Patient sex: M
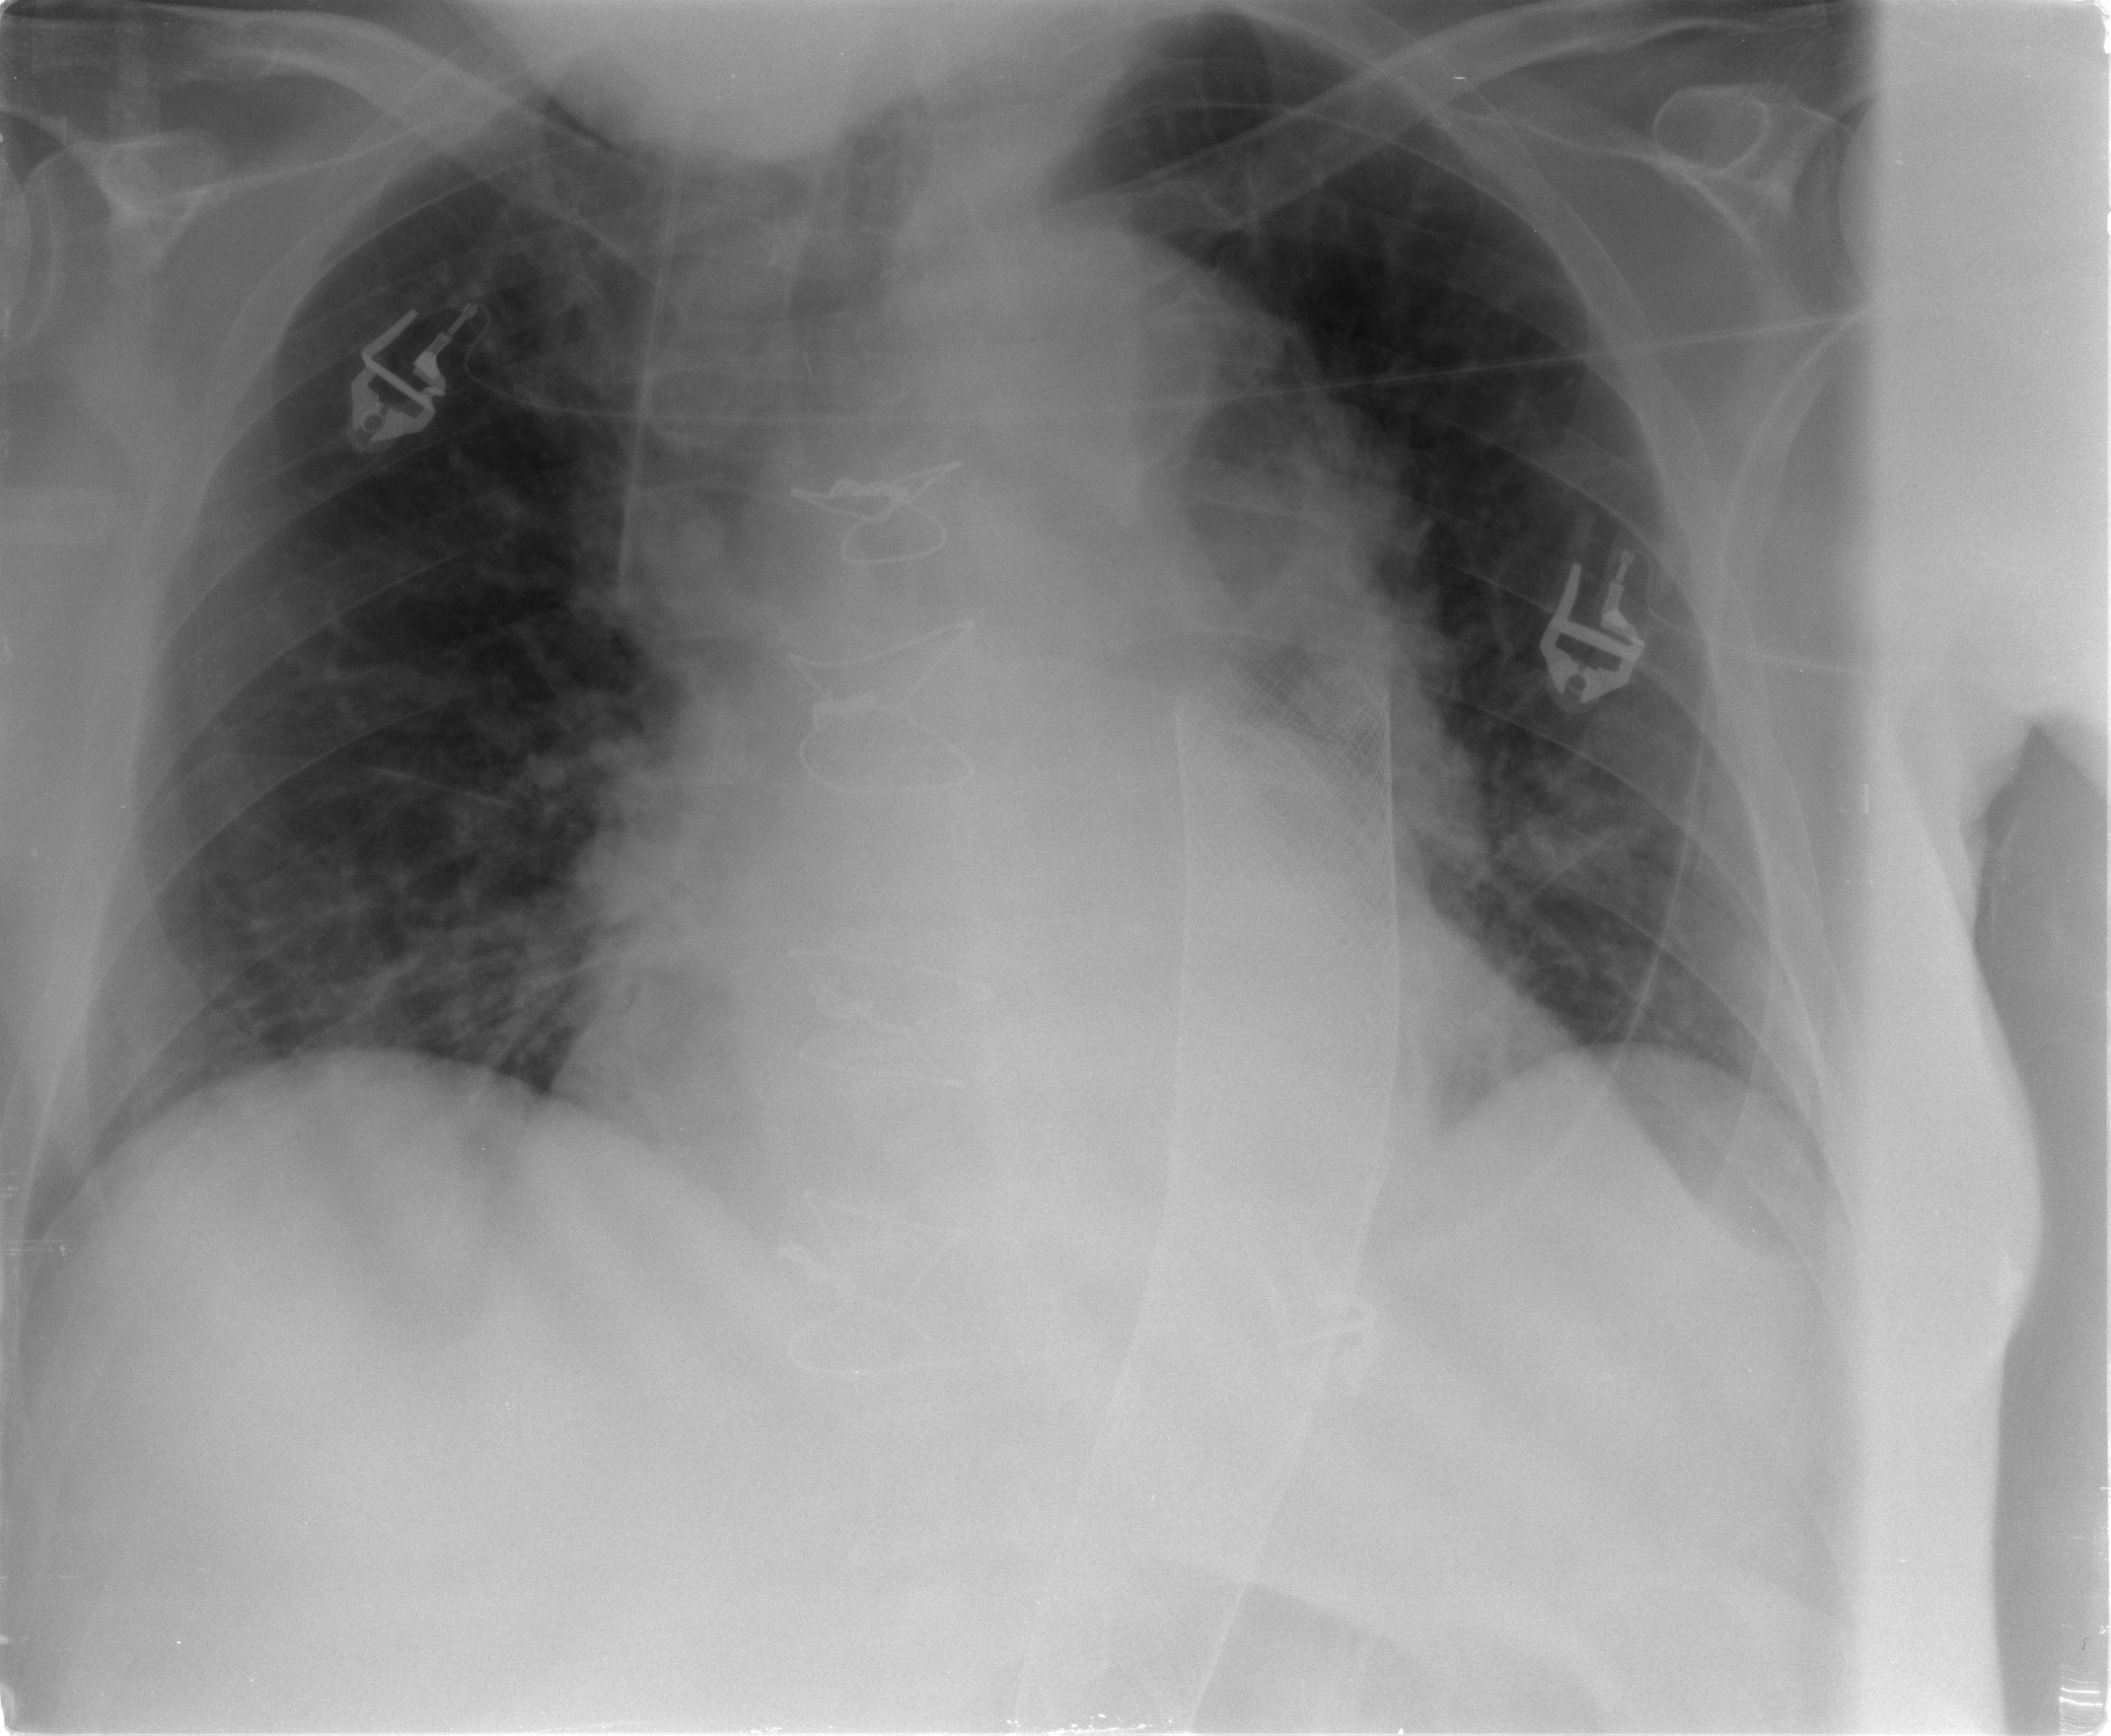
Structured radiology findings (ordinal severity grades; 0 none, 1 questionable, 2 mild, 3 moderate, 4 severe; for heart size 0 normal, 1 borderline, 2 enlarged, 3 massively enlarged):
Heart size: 2
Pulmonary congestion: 2
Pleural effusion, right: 0
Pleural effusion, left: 2
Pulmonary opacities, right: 0
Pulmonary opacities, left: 0
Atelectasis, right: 2
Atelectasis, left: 2